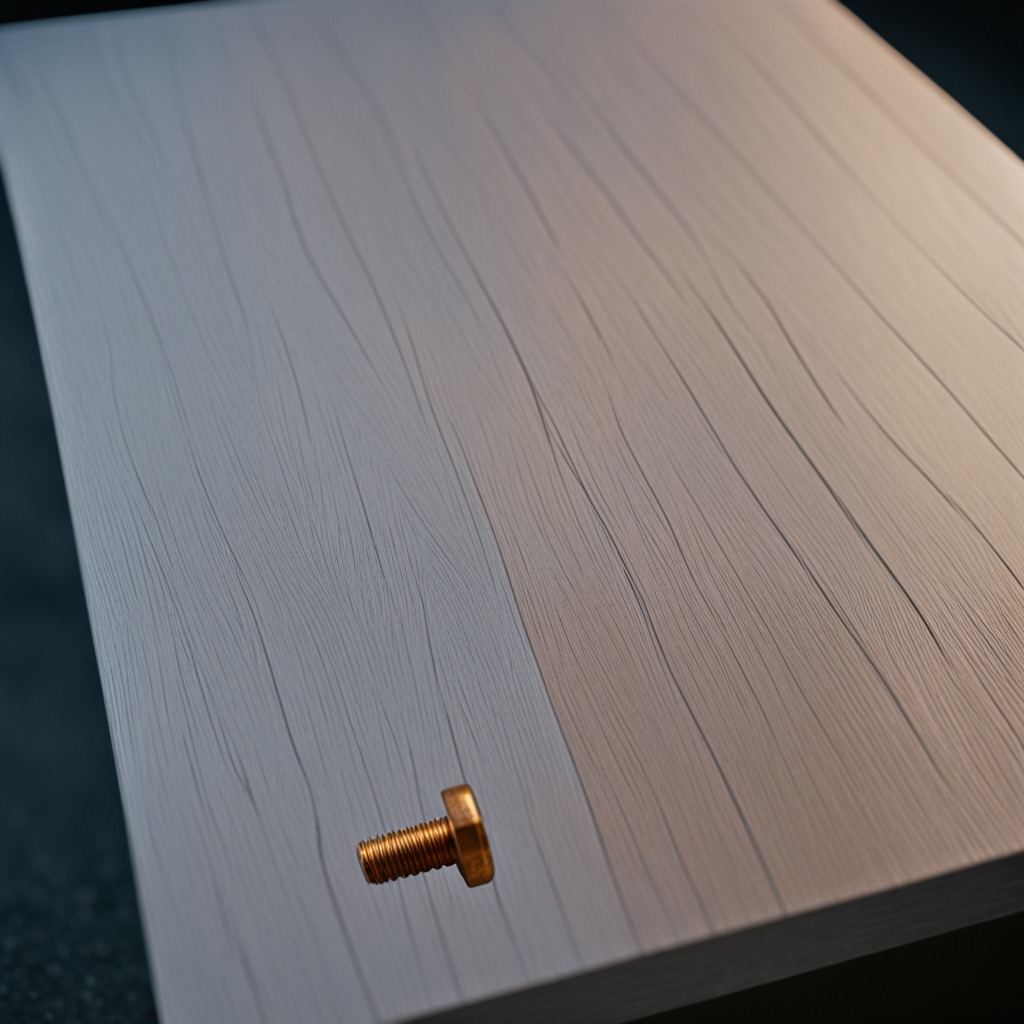
A metal screw is lying on a table with faint burn marks in a small garage at twilight.